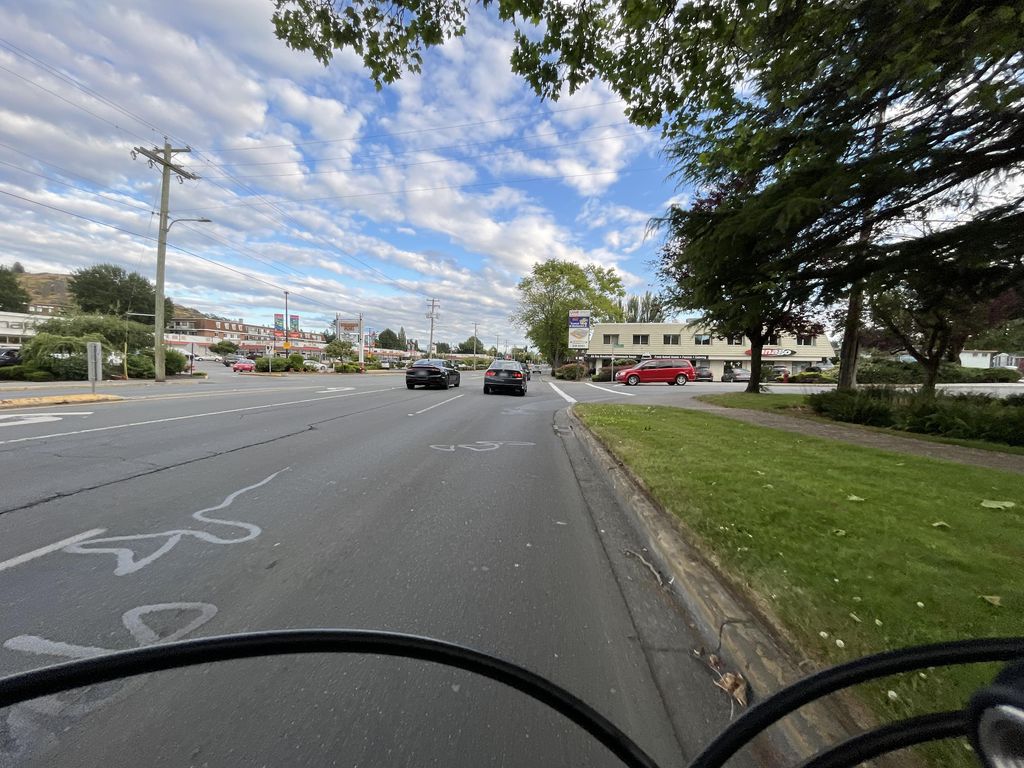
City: victoria